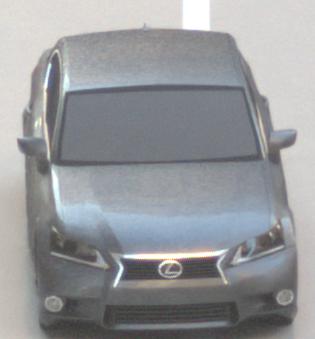
Make: Lexus
Model: GS 250
Detailed model: GS (L10)
Model produced from: 2012/06
Model produced until: 2013/12
Doors: 4
Color: gray
Road condition: wet road
Daytime: sunrise or sunset
Contrast: low contrast